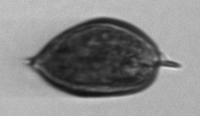
Label: Prorocentrum_micans